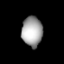
Tissue: lung
Cell type: Epithelial cells
Senescence score: 0.2341
Nuclear area (px): 607
Mean DAPI intensity: 163.451